Question: I'm trying to use Action Bar Sherlock, but the libraries give an error on Add, I made a screenshot to explain this situation better:

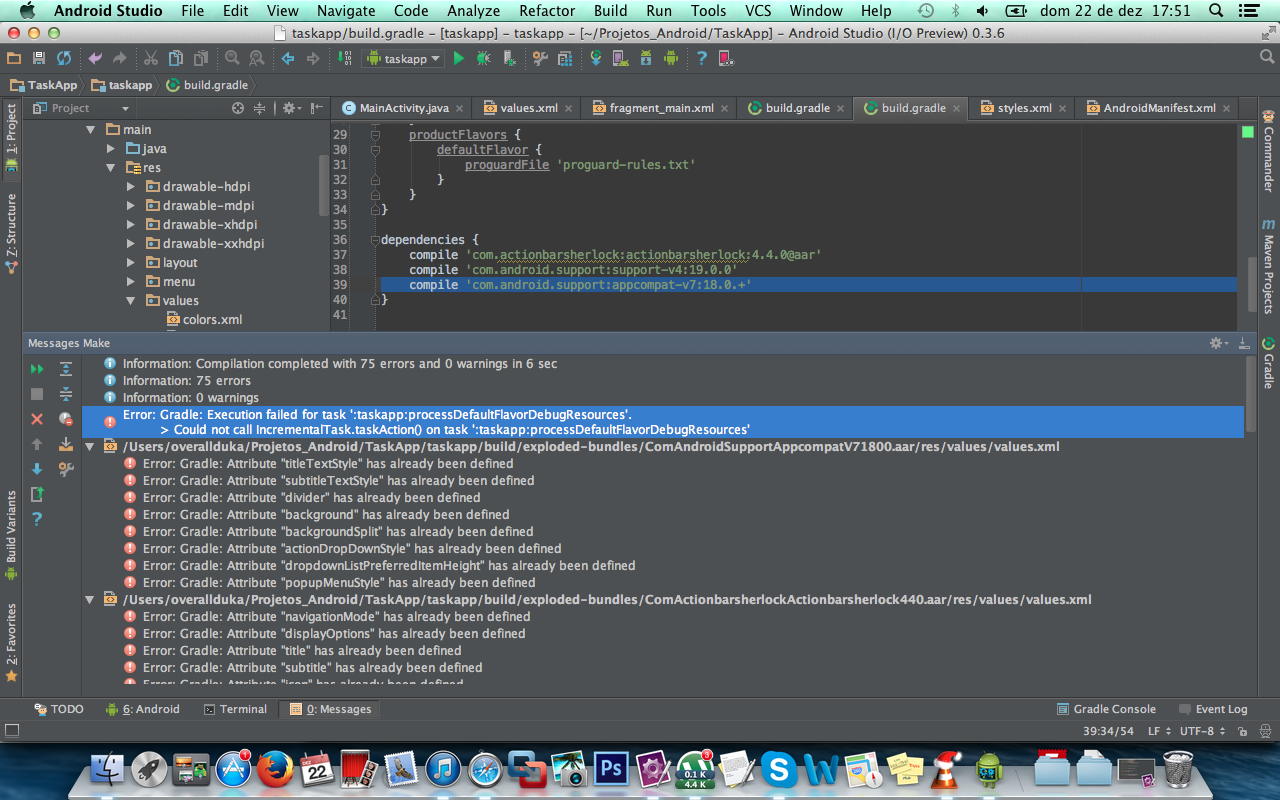
Answer: AppCompat and ActionBarSherlock define the same resources because they're designed to do the same thing! You only need to use one or the other.